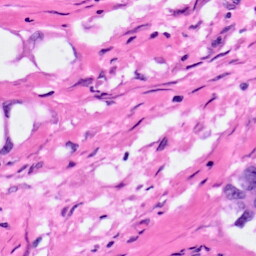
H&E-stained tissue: Pancreatic